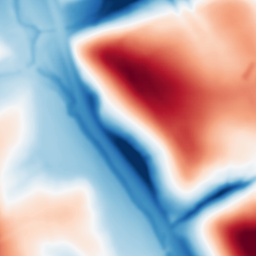
Category: multiscale
Decomposition family: dog
Decomposition parameters: sigma_low: 2
sigma_high: 50
Upsampling method: sinc_hamming
Upsampling parameters: scale: 4
kernel_size: 16
Upsampling scale: 4